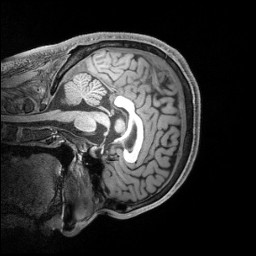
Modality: T1w
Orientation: sagittal
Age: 26
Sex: male
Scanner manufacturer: siemens
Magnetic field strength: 3 T
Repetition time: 2.4 s
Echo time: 0.00219 s